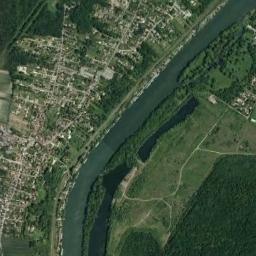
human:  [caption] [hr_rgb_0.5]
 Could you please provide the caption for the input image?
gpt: The river goes through houses and trees .

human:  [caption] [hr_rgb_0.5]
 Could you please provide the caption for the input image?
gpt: The dark green river is between a residential area and a grass .

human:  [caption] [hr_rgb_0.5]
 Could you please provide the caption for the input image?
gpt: There are many trees around the river .

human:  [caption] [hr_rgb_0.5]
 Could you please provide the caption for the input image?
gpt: A crooked cyan river with bustling cities on one side and green fields and forests on the other .

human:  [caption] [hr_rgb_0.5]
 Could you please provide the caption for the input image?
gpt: There are many buildings and green meadows near the river .